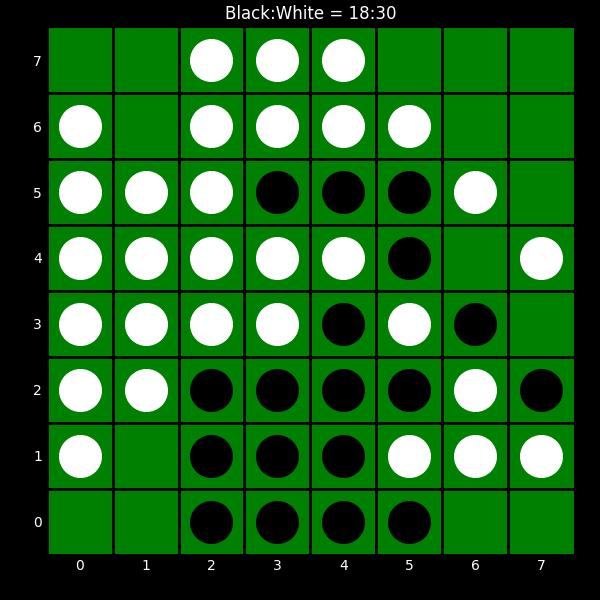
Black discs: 18
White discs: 30